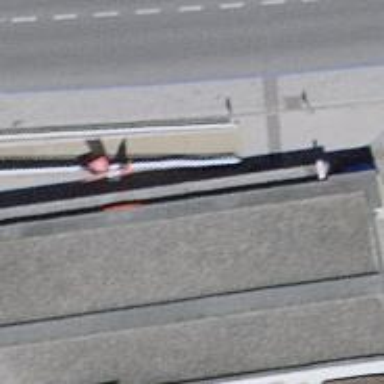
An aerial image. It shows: Sidewalk.